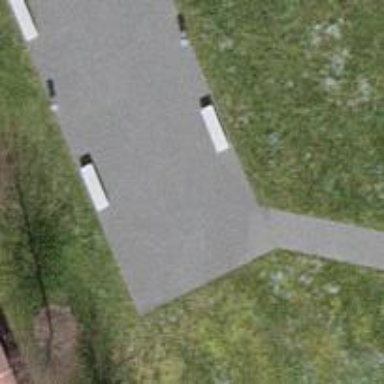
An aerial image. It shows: Concrete bench.